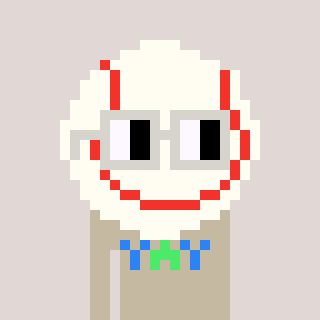
a pixel art character with square light gray glasses, a baseball ball-shaped head and a bege-colored body on a warm background